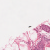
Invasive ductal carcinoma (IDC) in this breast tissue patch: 0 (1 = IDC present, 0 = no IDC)